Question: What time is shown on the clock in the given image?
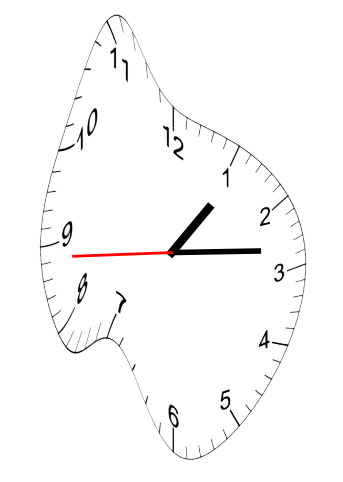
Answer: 01:13:44